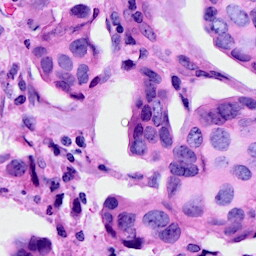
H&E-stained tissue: Breast